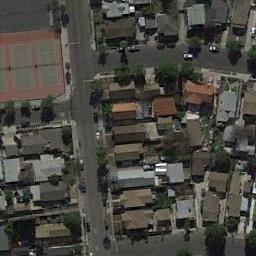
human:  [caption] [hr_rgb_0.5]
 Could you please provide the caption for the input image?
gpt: Neatly arranged tennis courts are surrounded by roads, Next to residential areas .

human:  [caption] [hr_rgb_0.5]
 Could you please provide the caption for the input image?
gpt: Many buildings are beside the tennis courts .

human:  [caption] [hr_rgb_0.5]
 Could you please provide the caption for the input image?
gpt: The tennis court is on the right side of the road .

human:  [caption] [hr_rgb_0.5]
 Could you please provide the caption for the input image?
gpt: The tennis court is next to some buildings and trees .

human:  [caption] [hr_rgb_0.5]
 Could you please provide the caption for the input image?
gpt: There are many buildings near the tennis courts .